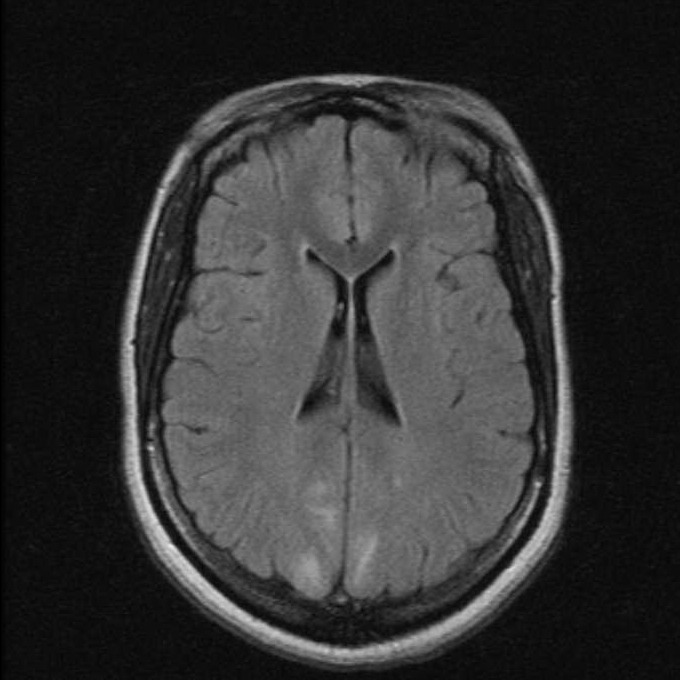
Label: notumor